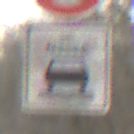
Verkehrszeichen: BeiNaesse
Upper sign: Geschwindigkeit130
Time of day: MorningAfternoon
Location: Outdoor (Nature)
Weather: PartlyCloudy
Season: Winter
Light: Natural